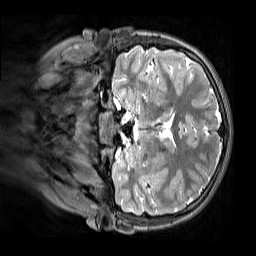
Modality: T2w
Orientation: coronal
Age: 10
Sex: male
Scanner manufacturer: siemens
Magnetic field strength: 3 T
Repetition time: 3.2 s
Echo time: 0.408 s